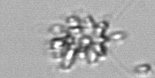
Label: Chaetoceros_didymus_TAG_external_flagellate